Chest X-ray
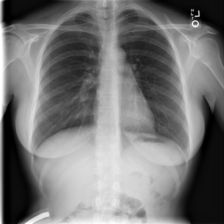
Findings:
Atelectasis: negative
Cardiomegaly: negative
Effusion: negative
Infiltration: negative
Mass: negative
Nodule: negative
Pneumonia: negative
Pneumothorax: negative
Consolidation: negative
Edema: negative
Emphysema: negative
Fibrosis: negative
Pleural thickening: negative
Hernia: negative